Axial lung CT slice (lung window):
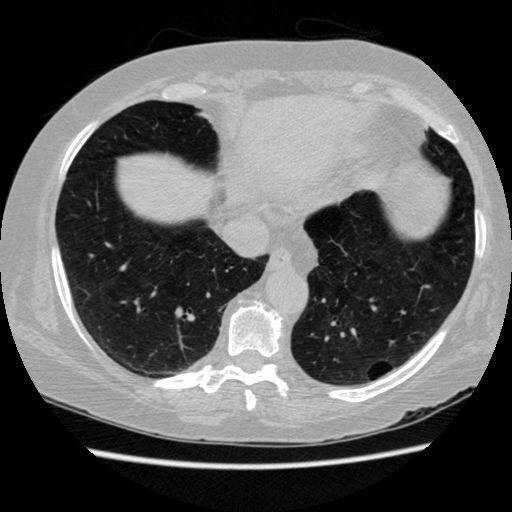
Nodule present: no